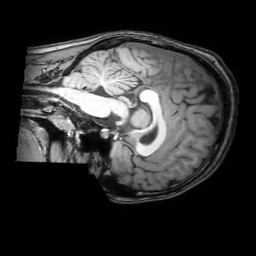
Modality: T1w
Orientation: sagittal
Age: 20
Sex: female
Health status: healthy
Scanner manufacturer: philips
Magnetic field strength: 3 T
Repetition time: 0.0079 s
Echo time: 0.0035 s